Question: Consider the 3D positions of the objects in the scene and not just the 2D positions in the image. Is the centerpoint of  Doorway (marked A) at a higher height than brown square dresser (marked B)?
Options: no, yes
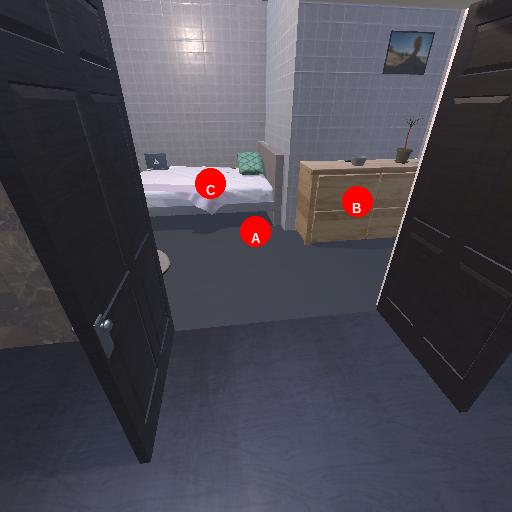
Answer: no